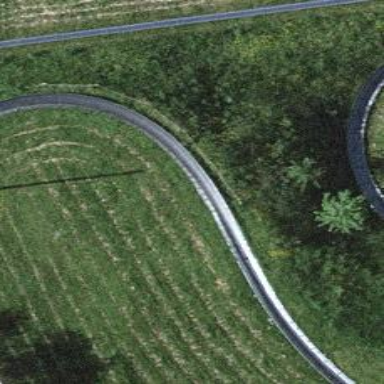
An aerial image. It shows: Summer toboggan attraction.